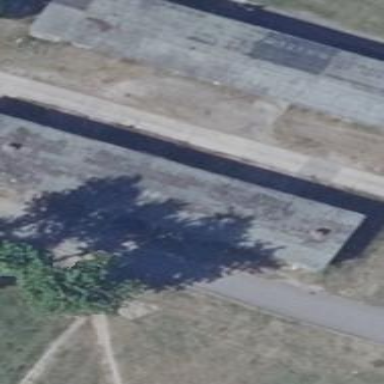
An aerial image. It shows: Group of garages.